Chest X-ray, AP view. Patient: 62 years old, sex M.
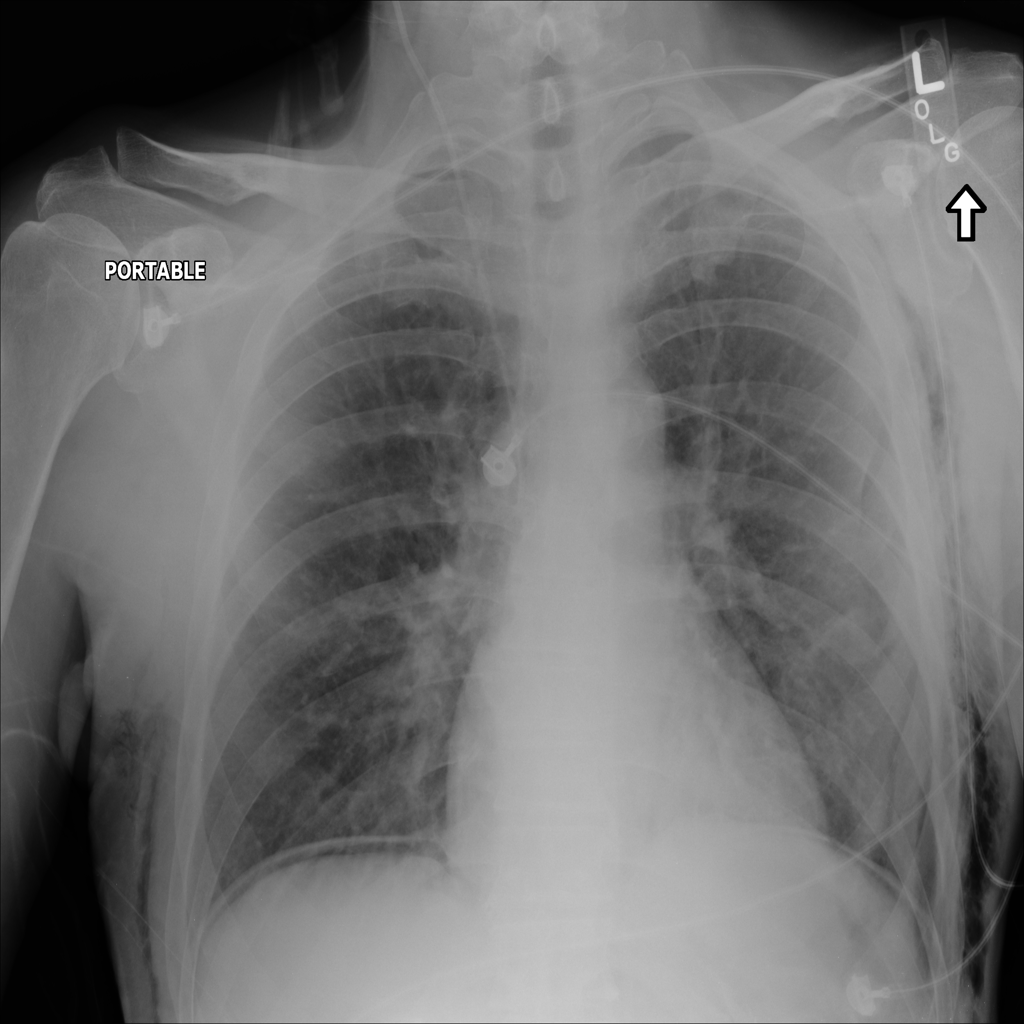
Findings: No Finding